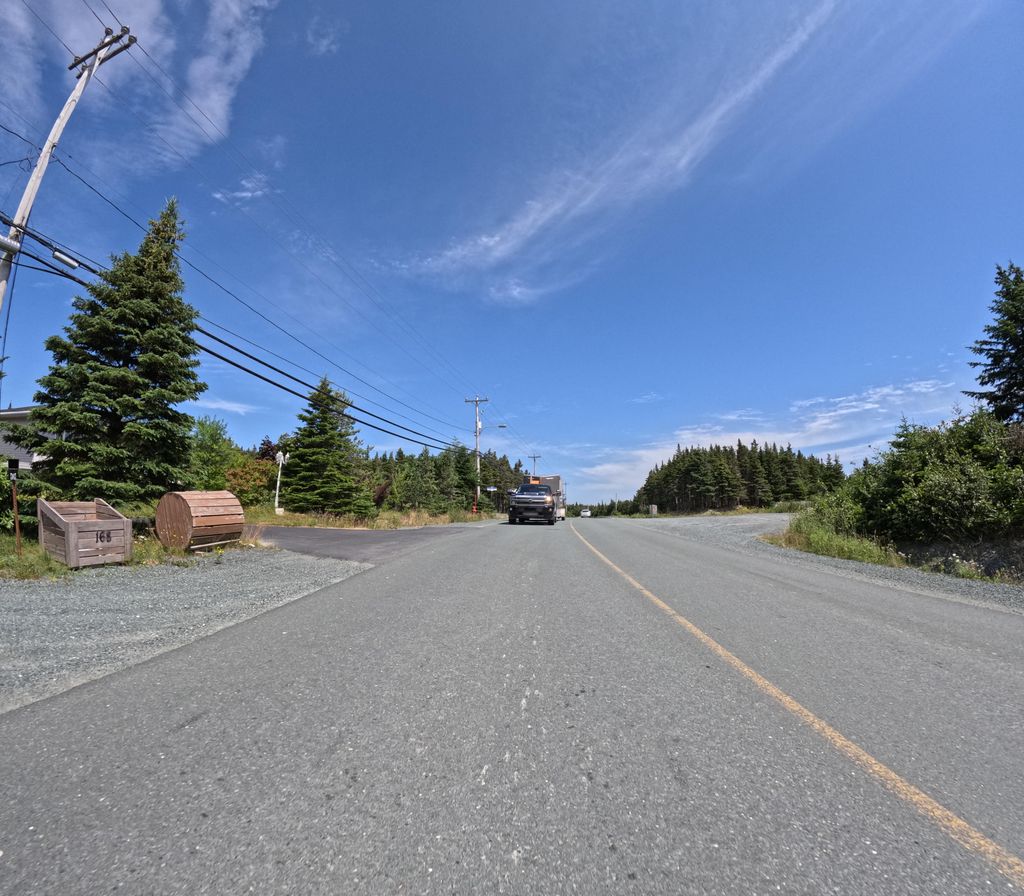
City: st_johns